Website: ulta-beauty
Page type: delivery-shipping
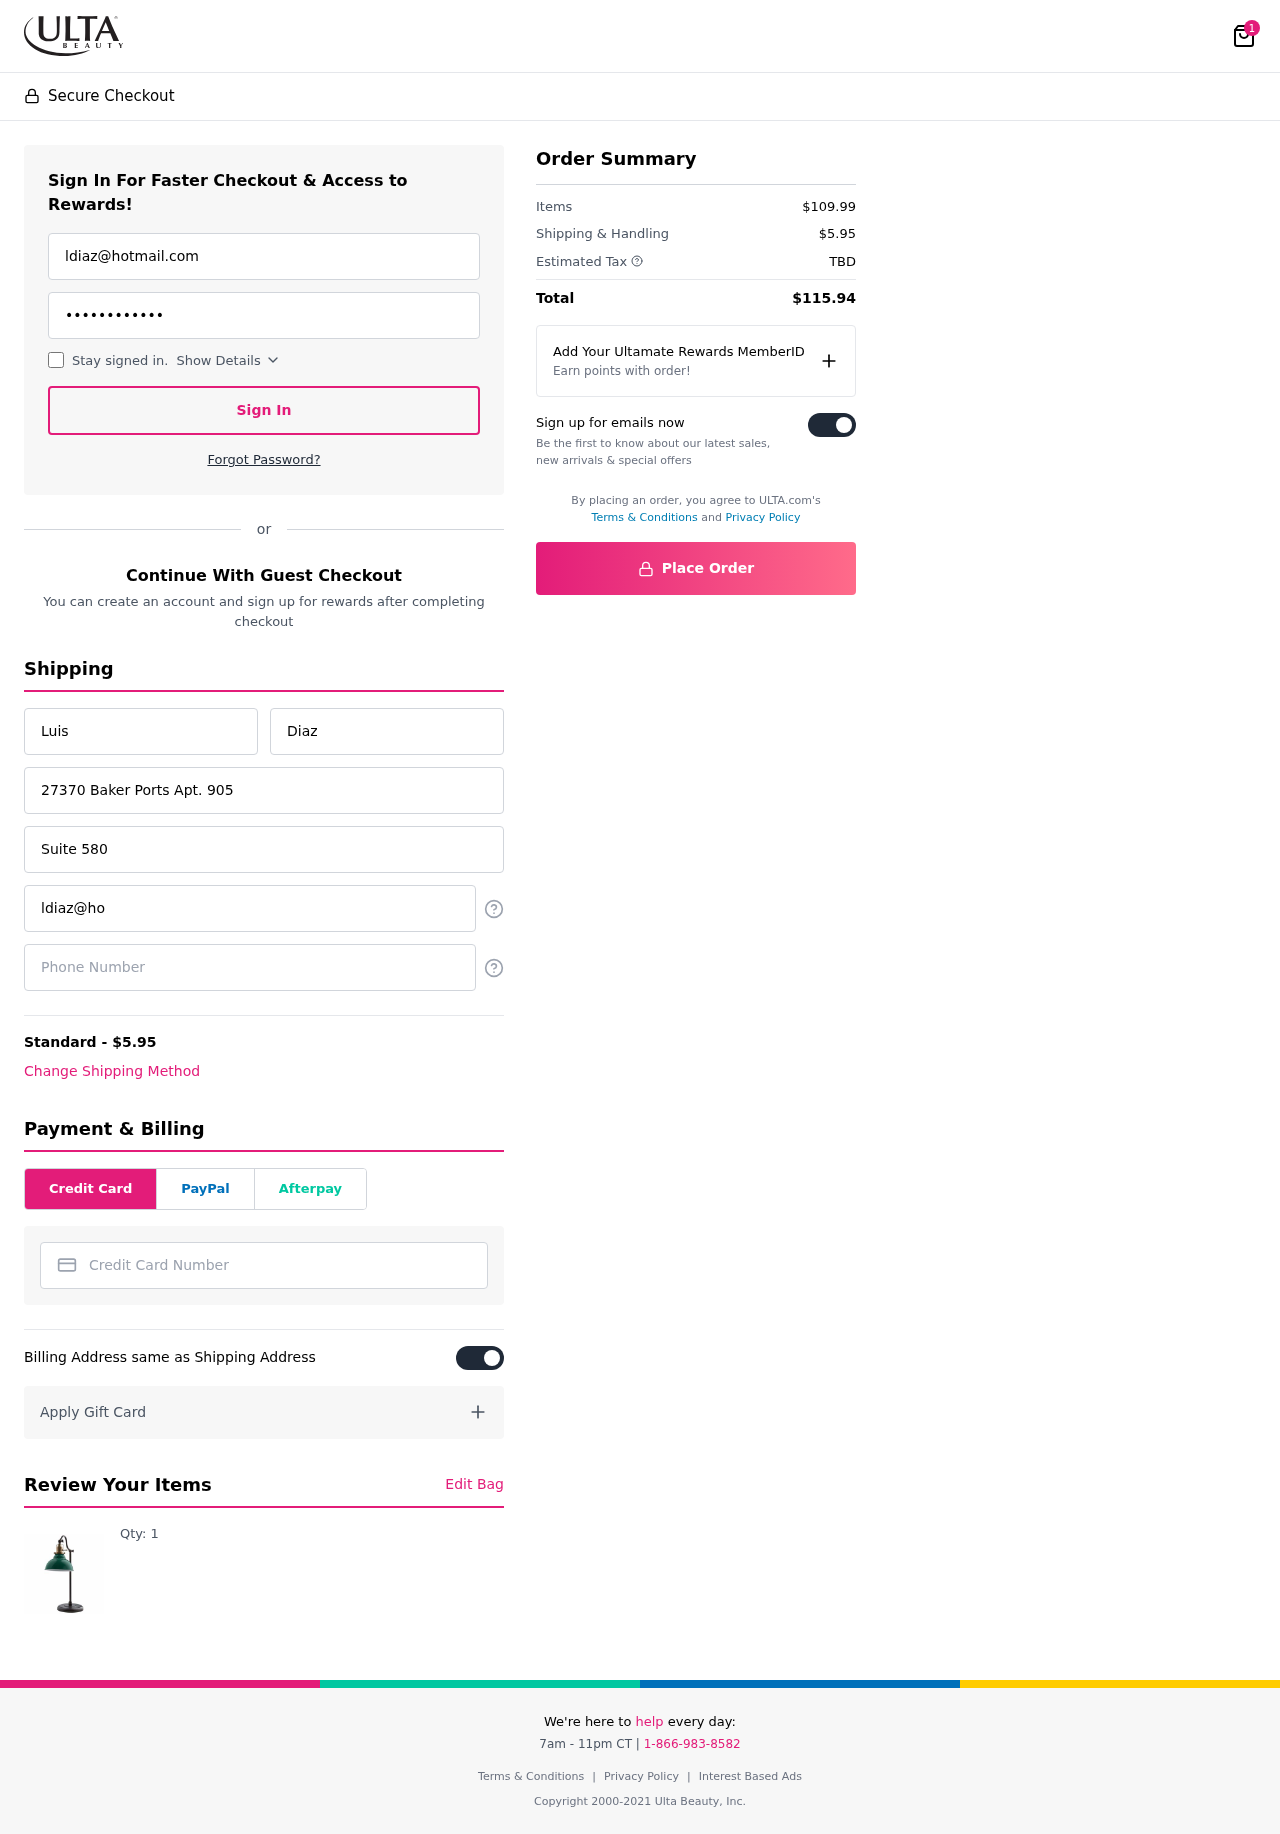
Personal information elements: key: PII_CARD_NUMBER
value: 6592 5163 8252 7907
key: PII_EMAIL
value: ldiaz@hotmail.com
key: PII_EMAIL2
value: ldiaz@hotmail.com
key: PII_FIRSTNAME
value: Luis
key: PII_LASTNAME
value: Diaz
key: PII_PHONE
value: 9304767131
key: PII_STREET
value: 27370 Baker Ports Apt. 905
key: PII_STREET2
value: Suite 580
Product elements: key: PRODUCT1_QUANTITY
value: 1
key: PRODUCT1
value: Qty: 1
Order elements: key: ORDER_NUM_ITEMS
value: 1
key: ORDER_SHIPPING_COST
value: $5.95
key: ORDER_SUBTOTAL
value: $109.99
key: ORDER_TAX
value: TBD
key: ORDER_TOTAL
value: $115.94